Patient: sex F, age 34
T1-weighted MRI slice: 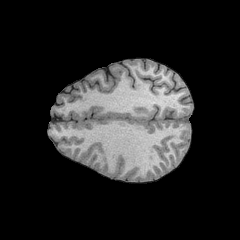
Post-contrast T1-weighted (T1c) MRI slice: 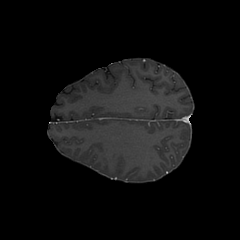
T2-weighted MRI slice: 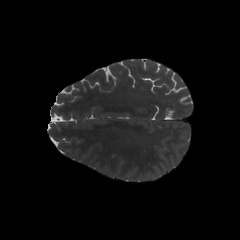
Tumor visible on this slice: no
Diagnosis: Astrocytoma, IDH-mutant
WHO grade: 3